Aerial crown-view tile of a tropical tree (Barro Colorado Island, Panama), acquired 20250317:
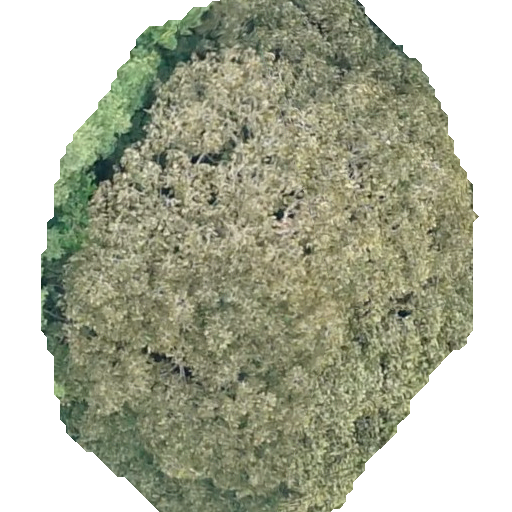
Species: Dipteryx oleifera
GBIF accepted scientific name: Dipteryx oleifera
Crown area: 270.42 m²